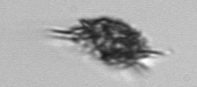
Label: Dictyocha